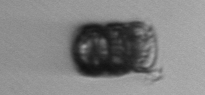
Label: Paralia_sulcata